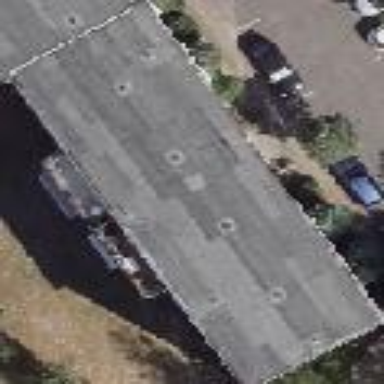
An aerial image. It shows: Apartment building with flat roof.